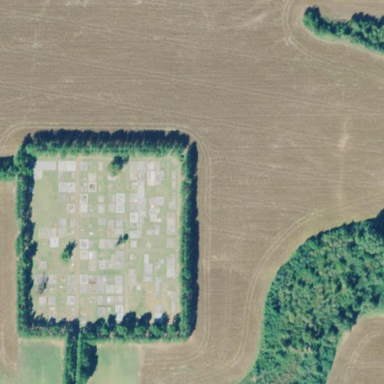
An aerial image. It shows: Cemetery.